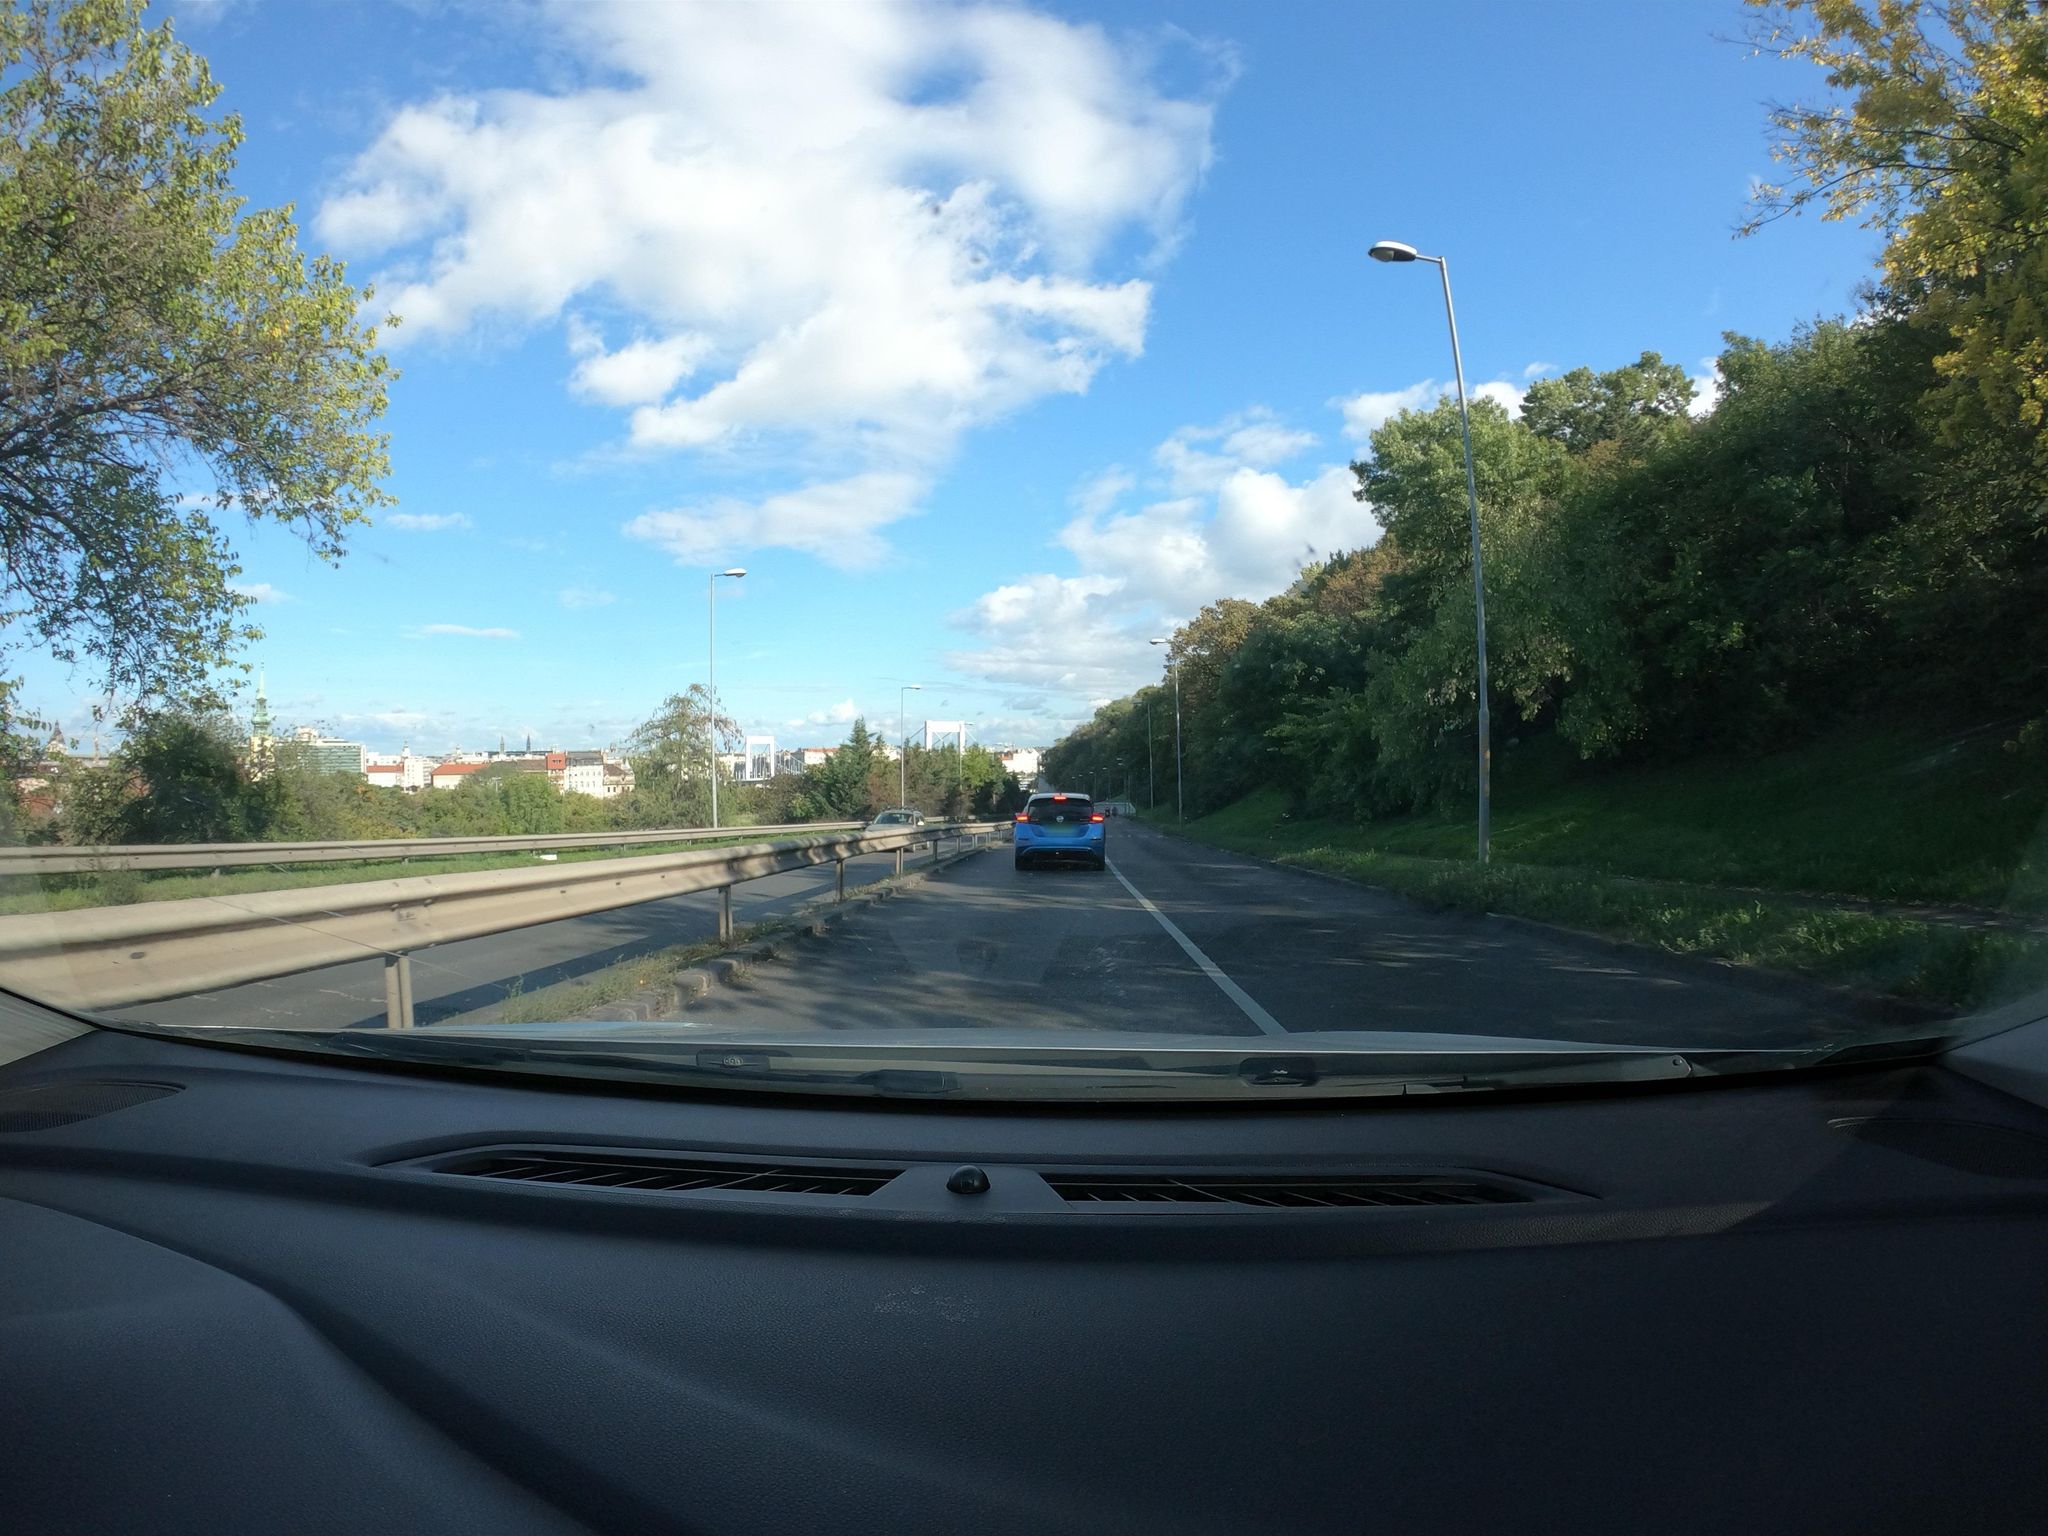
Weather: clear
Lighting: day
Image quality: good
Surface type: driving surface
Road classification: primary
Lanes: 2
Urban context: urban centre
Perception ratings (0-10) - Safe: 5.4, Lively: 5.51, Beautiful: 6.21, Boring: 3.9, Depressing: 4.05, Wealthy: 2.81